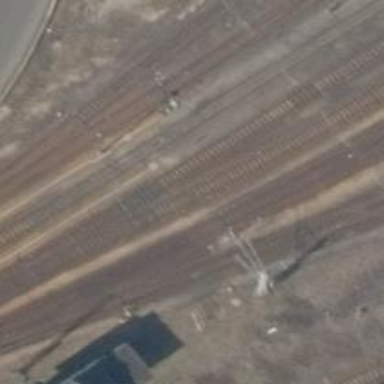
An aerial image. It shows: Railway switch.